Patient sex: F
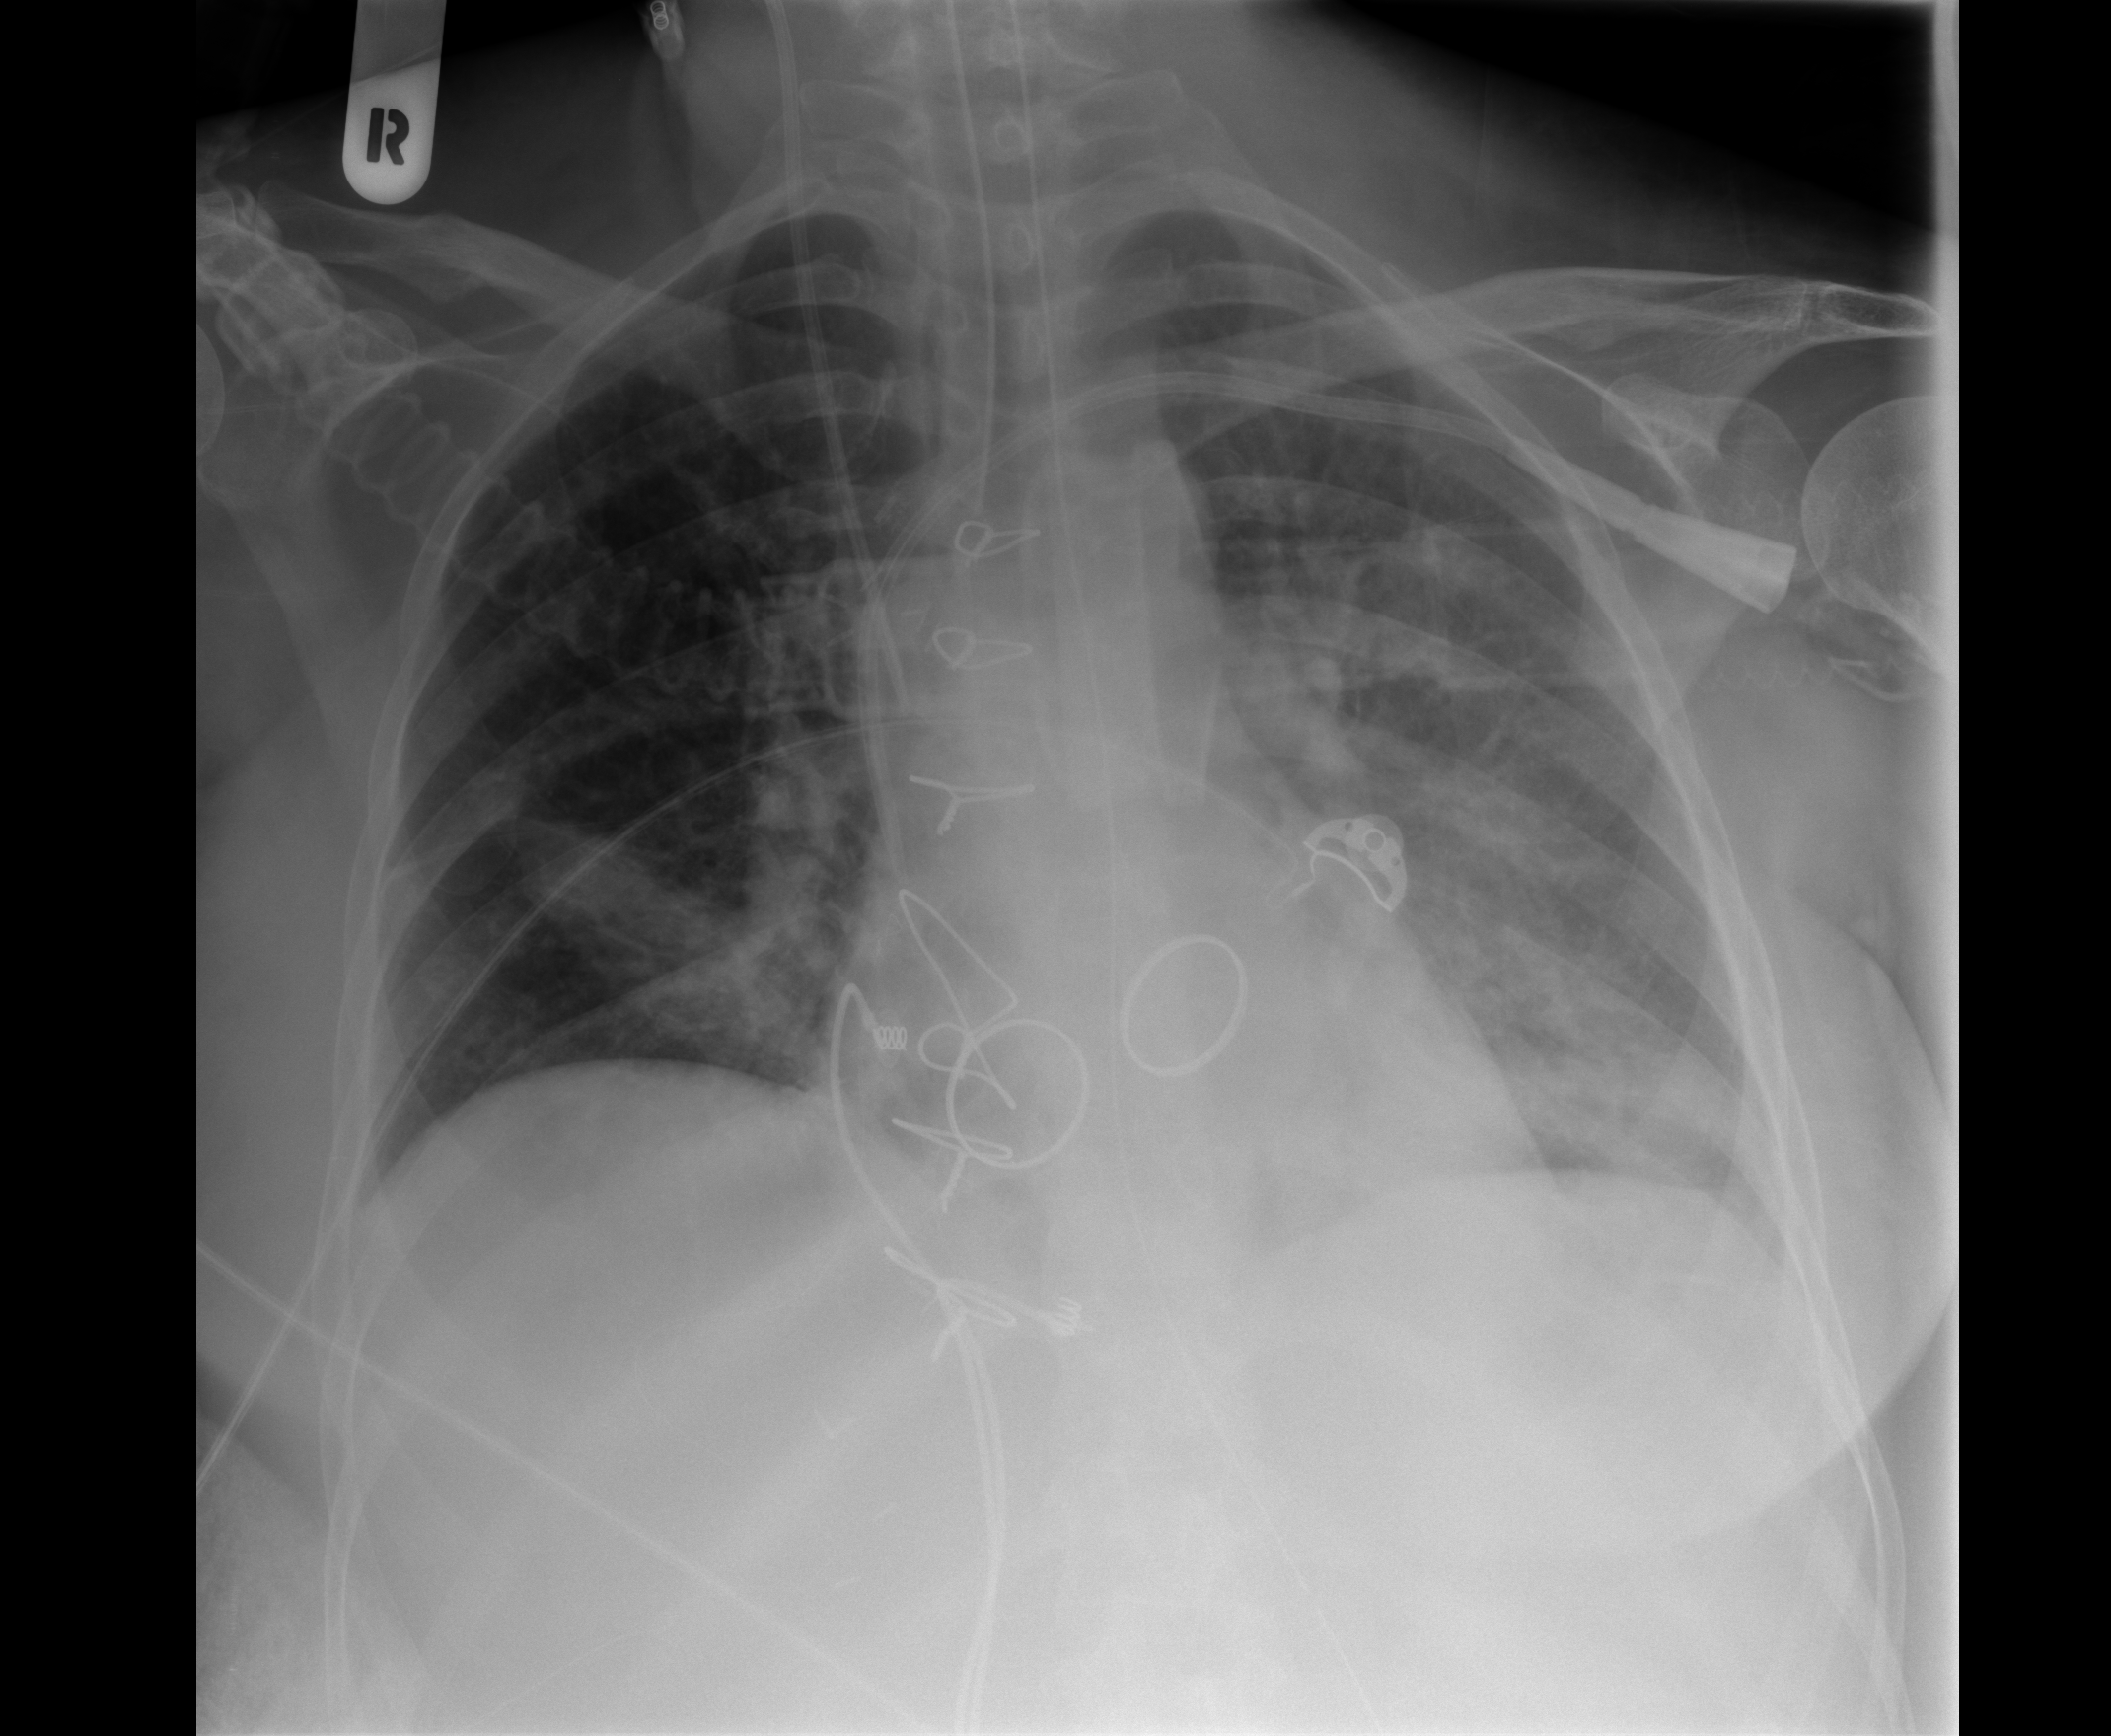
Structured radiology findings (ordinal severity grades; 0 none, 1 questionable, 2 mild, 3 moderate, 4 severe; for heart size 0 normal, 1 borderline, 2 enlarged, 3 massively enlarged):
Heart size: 0
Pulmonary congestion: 2
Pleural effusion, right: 0
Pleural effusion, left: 2
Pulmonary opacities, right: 1
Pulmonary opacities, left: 2
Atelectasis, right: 2
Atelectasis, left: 3